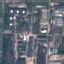
Land use / land cover: Industrial